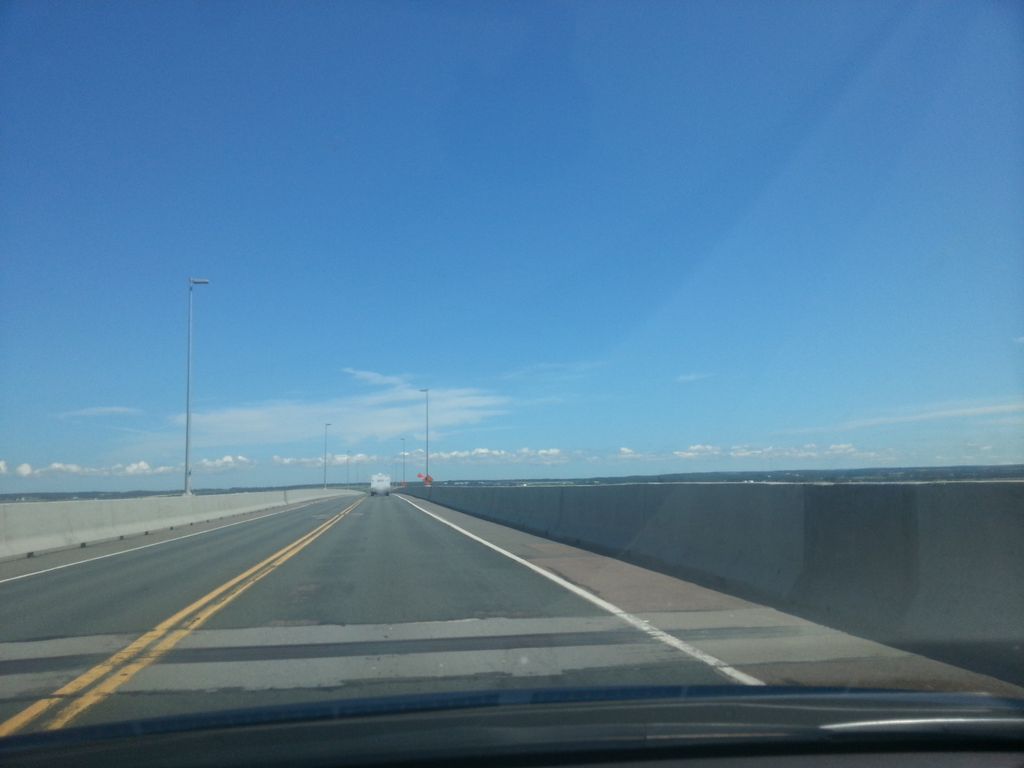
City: charlottetown